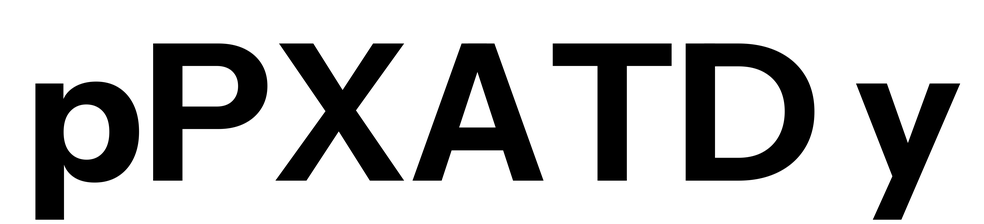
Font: InstrumentSans_Bold